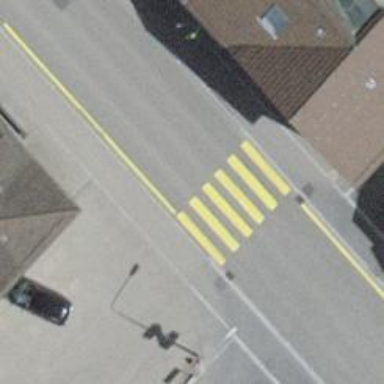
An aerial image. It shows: Marked road crossing.